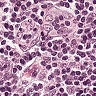
Metastatic tissue present: no